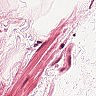
Metastatic tissue present: no